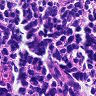
Metastatic tissue present: no